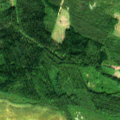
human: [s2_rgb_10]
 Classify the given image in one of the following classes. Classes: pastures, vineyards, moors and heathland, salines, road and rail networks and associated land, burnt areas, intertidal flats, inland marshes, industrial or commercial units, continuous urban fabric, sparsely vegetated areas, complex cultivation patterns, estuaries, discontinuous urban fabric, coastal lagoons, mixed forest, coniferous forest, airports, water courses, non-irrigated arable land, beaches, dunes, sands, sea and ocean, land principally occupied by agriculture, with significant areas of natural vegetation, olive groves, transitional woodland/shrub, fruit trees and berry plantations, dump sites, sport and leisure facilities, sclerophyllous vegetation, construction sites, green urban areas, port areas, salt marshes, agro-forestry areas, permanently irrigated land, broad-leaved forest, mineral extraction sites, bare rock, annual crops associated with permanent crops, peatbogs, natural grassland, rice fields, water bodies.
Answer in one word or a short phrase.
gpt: mixed forest, transitional woodland/shrub